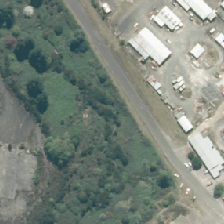
Land cover: broadleaved_indigenous_hardwood